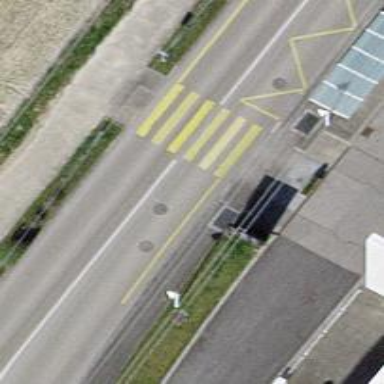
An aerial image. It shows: Uncontrolled zebra crossing.